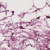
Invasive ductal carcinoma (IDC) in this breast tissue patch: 0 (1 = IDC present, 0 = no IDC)